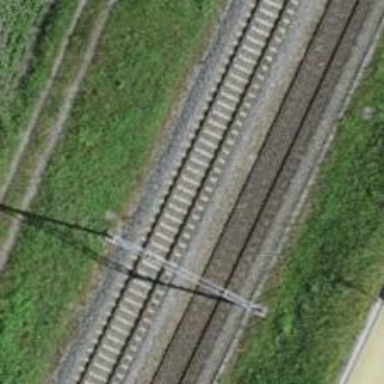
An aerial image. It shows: Single-track railway with electrified contact lines.